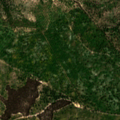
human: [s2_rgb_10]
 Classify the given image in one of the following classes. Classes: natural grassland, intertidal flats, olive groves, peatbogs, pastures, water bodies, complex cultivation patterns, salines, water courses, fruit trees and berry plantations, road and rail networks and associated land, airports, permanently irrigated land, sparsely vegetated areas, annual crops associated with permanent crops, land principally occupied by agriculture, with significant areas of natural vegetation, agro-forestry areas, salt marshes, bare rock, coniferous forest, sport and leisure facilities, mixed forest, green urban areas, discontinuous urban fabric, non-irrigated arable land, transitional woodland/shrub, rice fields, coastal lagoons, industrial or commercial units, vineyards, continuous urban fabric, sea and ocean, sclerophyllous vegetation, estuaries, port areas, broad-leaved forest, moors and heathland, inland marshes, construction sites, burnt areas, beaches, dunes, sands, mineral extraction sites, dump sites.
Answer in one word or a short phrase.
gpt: continuous urban fabric